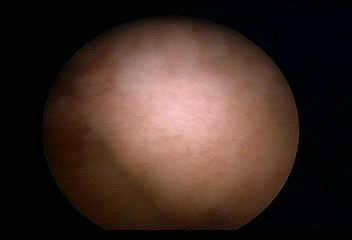
Modality: WLC
Class: Malignant
Subclass: LowGradePapillary
Lesion: L1
Stage: Ta
Morphology: Papillary
Bladder cancer association: Yes
Annotated structures: Tumor